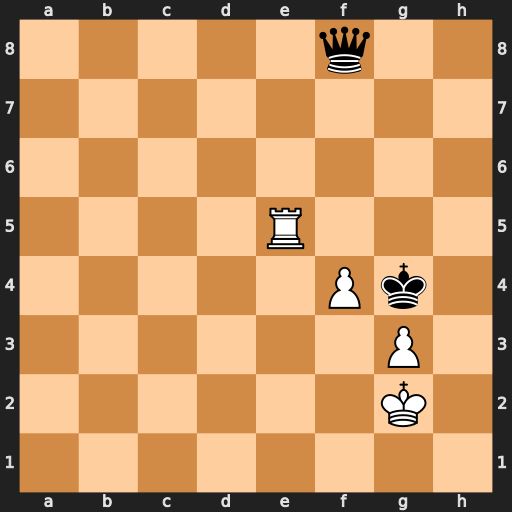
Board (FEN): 5q2/8/8/4R3/5Pk1/6P1/6K1/8
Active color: w
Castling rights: -
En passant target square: -
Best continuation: Rg5#